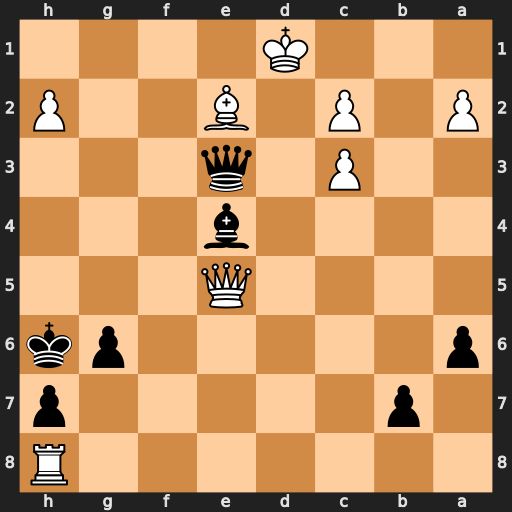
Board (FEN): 7R/1p5p/p5pk/4Q3/4b3/2P1q3/P1P1B2P/3K4
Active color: b
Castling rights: -
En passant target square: -
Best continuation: Bxc2+ Kxc2 Qxe5